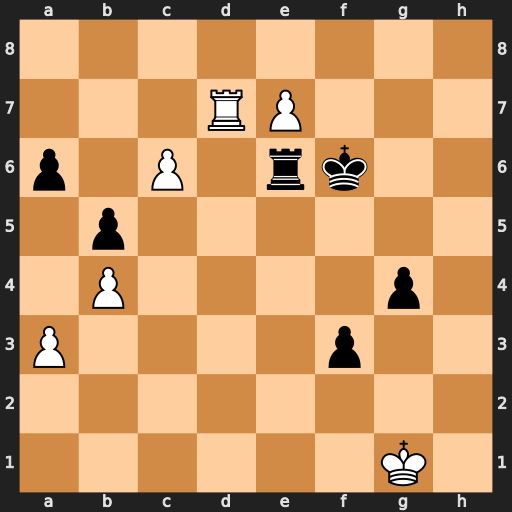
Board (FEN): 8/3RP3/p1P1rk2/1p6/1P4p1/P4p2/8/6K1
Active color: w
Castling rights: -
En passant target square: -
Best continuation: c7 g3 Rd6